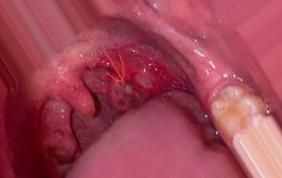
Condition: Mouth Ulcer